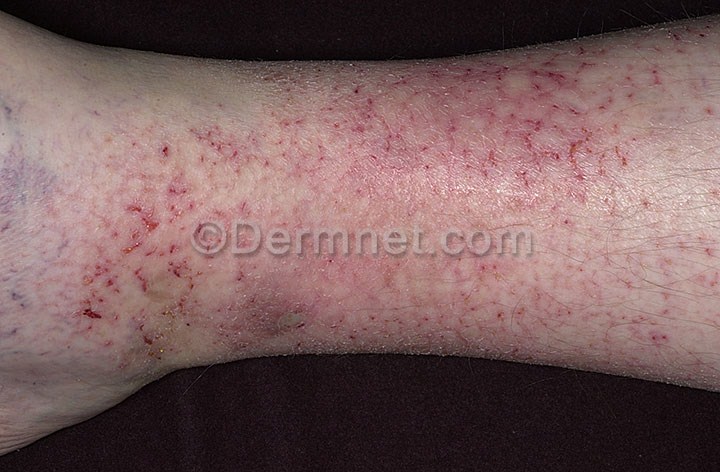
Disease: Eczema Photos